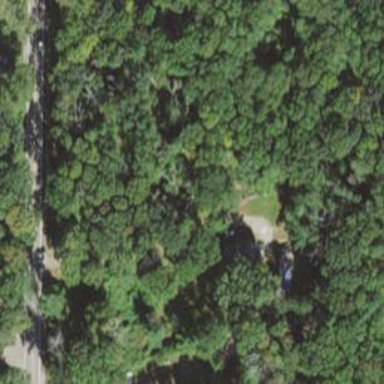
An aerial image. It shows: Residential driveway used as service road.